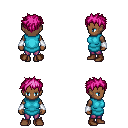
a pixel art fantasy rpg character, female body template, human, dark skin, teal tunic, magenta pants, pink bedhead hairstyle, white cloth bracers, brown shoes, four views (front, back, left, right), 2x2 character sprite sheet, small pixel art, hard edges, no anti-aliasing